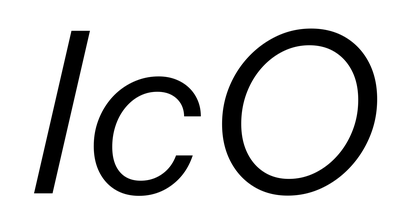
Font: InstrumentSans-Italic_Italic